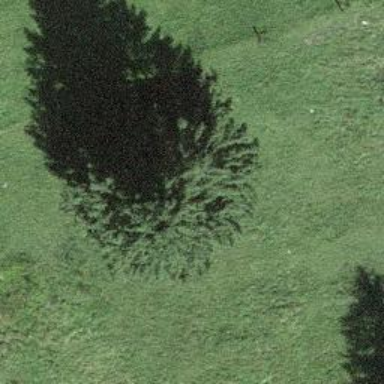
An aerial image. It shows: Beautiful tree in nature.